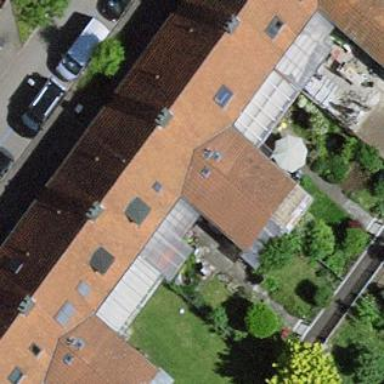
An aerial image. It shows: Terrace building.